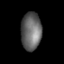
Tissue: lung
Cell type: Epithelial cells
Senescence score: 0.2108
Nuclear area (px): 754
Mean DAPI intensity: 101.573